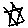
Label: star